Field crop: tomato
Growth stage: 2
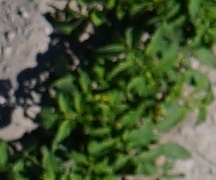
Species: tomato